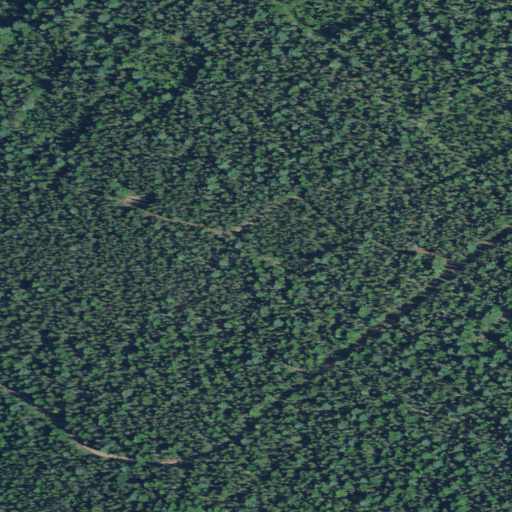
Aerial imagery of mountain in Oregon named Wolf Camp Butte containing only evergreen forest